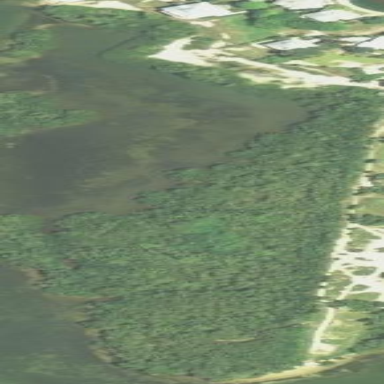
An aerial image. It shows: Beautiful mangrove wetland area.